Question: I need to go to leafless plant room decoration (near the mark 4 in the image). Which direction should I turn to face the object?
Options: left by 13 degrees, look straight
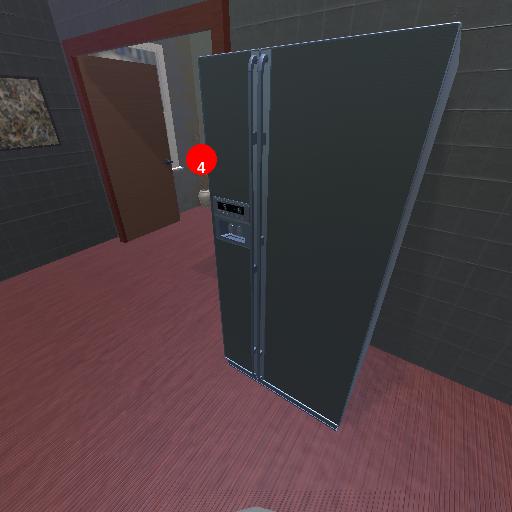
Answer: left by 13 degrees